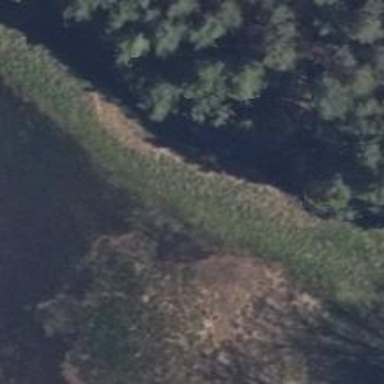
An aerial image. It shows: Reedbed in wetland area.